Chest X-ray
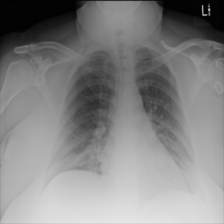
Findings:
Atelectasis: negative
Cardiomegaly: negative
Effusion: negative
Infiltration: negative
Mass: negative
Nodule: negative
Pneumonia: negative
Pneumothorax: negative
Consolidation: negative
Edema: negative
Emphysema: negative
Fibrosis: negative
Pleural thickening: negative
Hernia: negative